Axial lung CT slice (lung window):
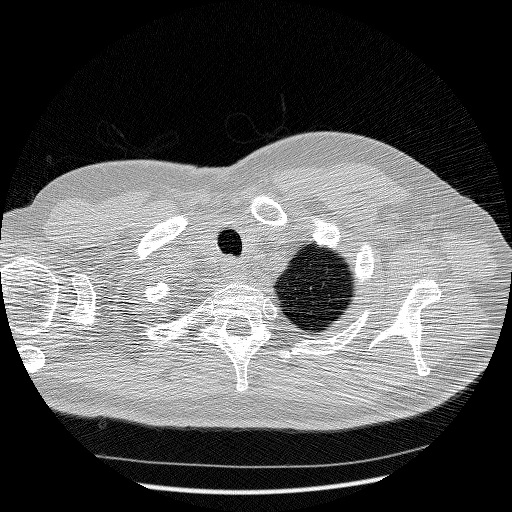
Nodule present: no